Question: I have tried the following using ui.bootstrap.modal).
Here is the code that I am using for the bootstrap.modal:
In the HTML file:
'''
<script type="text/ng-template" id="myModalContent.html">
<div class="modal-header">
<h3 class="modal-title" id="modal-title">Program Account Checklist!</h3>
</div>
<div class="modal-body" id="modal-body">
<table>
<colgroup span="2"></colgroup>
<thead>
<tr>
<th colspan="2" scope="colgroup">Is your organization:</th>
<th>CRA Program Account</th>
</tr>
</thead>
<tbody>
<tr>
<td> checkbot </td>
<td> info </td>
<td> account </td>
</tr>
</tbody>
</table>
</div>
<div class="modal-footer">
<button class="btn btn-primary" type="button" ng-click="">Cancel</button>
<button class="btn btn-primary" type="button" ng-click="">Clear</button>
<button class="btn btn-primary" type="button" ng-click="">Submit</button>
</div>
</script>
'''
In my controller.js:
'''
$scope.open = function() {
var modalInstance = $uibModal.open({
animation: true,
ariaLabelledBy: 'modal-title',
ariaDescribedBy: 'modal-body',
templateUrl: 'myModalContent.html',
resolve: {
items: function () {
return $scope.checklist;
}
},
size: 'lg'
})
'''
Now the problem is that when I tried to pop up a window with a table in it, the data are showing on the right position, but there isn't any ui for the table. Everything seems like in the plain text. I guess it has something to do with the type="text/ng-template". But I couldn't figure out a way to work around it. How can I resolve this problem?

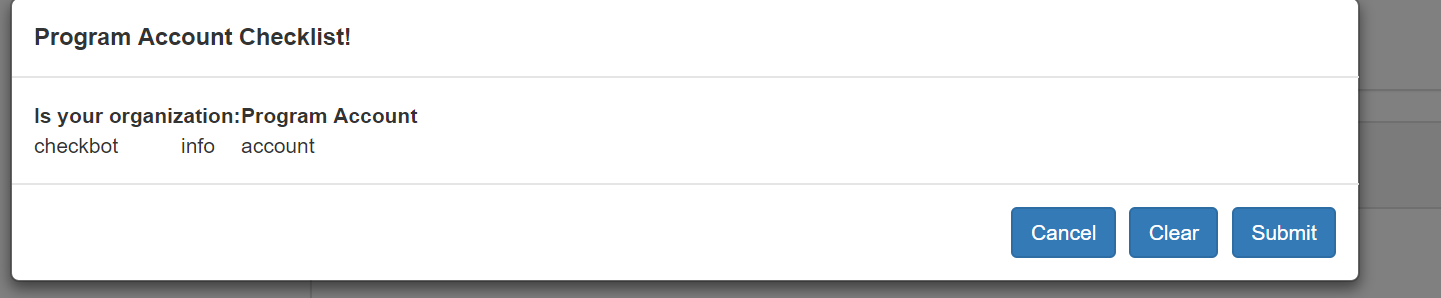
Answer: If I understood your question correctly, You are missing bootstrap styling on the table?, In that case add some class names like so:
'''
<table class="table table-borderless">
</table>
'''